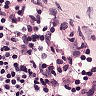
Metastatic tissue present: no